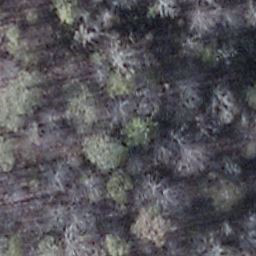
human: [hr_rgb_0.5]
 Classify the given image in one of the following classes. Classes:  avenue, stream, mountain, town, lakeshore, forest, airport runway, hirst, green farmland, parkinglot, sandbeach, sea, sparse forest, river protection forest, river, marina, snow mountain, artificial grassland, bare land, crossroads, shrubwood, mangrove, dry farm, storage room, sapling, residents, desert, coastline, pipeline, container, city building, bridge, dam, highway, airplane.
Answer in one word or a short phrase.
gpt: shrubwood